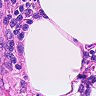
Metastatic tissue present: no